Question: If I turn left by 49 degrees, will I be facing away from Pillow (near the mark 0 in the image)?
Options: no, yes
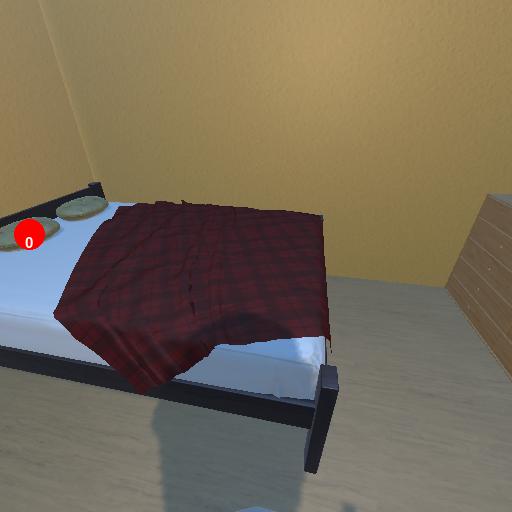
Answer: no